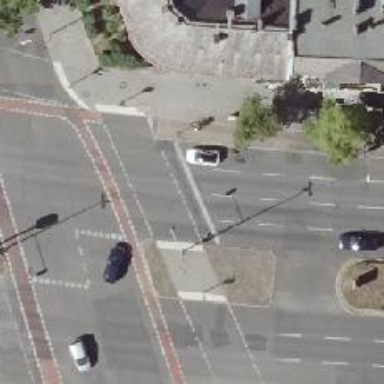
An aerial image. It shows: Road with traffic signals.